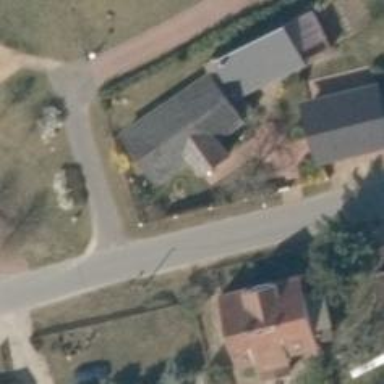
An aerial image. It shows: Simple and straightforward house.